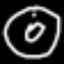
Label: donut